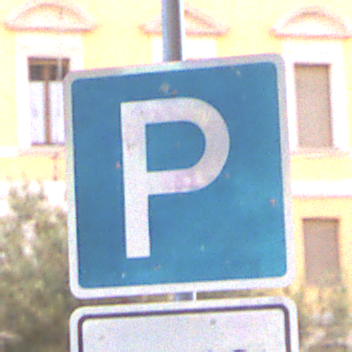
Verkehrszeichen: Parken
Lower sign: ZeitangabenMitBeschraenkungAufWochentage8
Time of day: SunriseSunset
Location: Outdoor (Urban)
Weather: Clear
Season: NotSpecified
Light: Natural